Question: hey there I am new to C# Graphics Programming. I need to know how can I move an Ellipse inside my windows form in angular directions. I have been successfully moved my Ellipse in default direction using my code.
---
My Code:
'''
using System;
using System.Collections.Generic;
using System.ComponentModel;
using System.Data;
using System.Drawing;
using System.Drawing.Drawing2D;
using System.Linq;
using System.Text;
using System.Threading.Tasks;
using System.Windows.Forms;
namespace Paddle_Test
{
public partial class Form1 : Form
{
Rectangle rec;
int wLoc=0;
int hLoc=0;
int dx=3;
int dy=3;
public Form1()
{
InitializeComponent();
rec = new Rectangle(wLoc,hLoc , 100, 10);
}
private void Form1_Load(object sender, EventArgs e)
{
this.Refresh();
}
private void Form1_Paint(object sender, PaintEventArgs e)
{
Graphics g = e.Graphics;
g.SmoothingMode = SmoothingMode.AntiAlias;
g.FillEllipse(new SolidBrush(Color.Blue), rec);
}
private void timer_Tick(object sender, EventArgs e)
{
//moving inside my timer
rec.X += dx;
rec.Y += dy;
}
}
}
'''
---
In simple words my Ellipse is only moving diagonally! So the Question in simple words is is it possible for me to move it like 30' or 80' or Angle Specified!
---

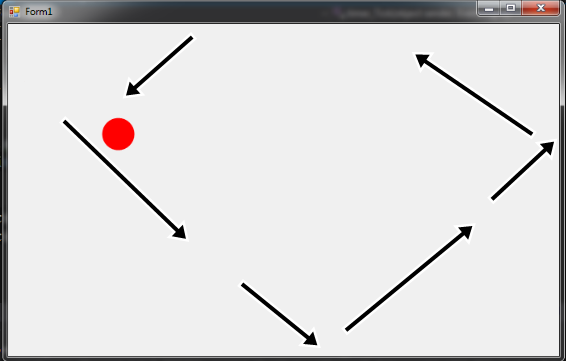
Answer: I believe you're looking for some basic trigonometry functions, like:
'''
x = cos(degrees) * maxX;
y = sin(degrees) * maxY;
'''